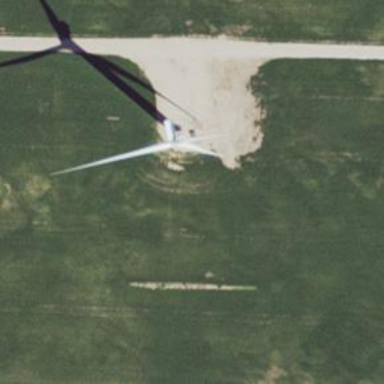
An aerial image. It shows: Wind generator using wind turbines of horizontal axis.